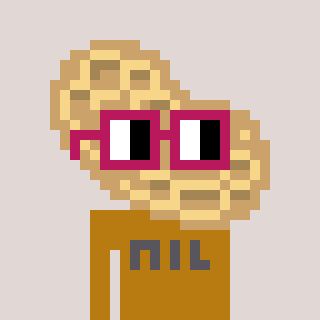
a pixel art character with square dark red glasses, a peanut-shaped head and a gold-colored body on a warm background